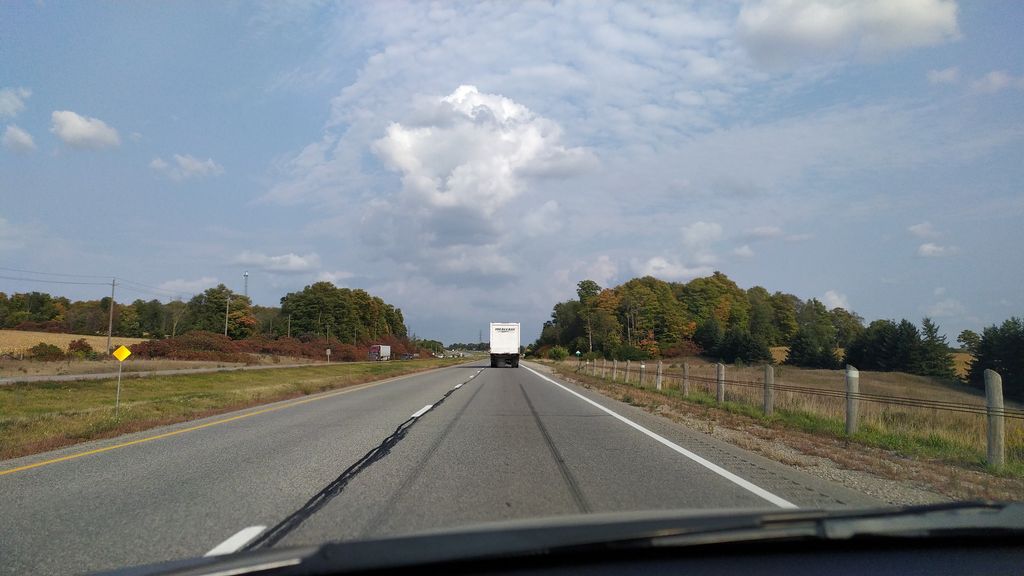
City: kitchener-waterloo